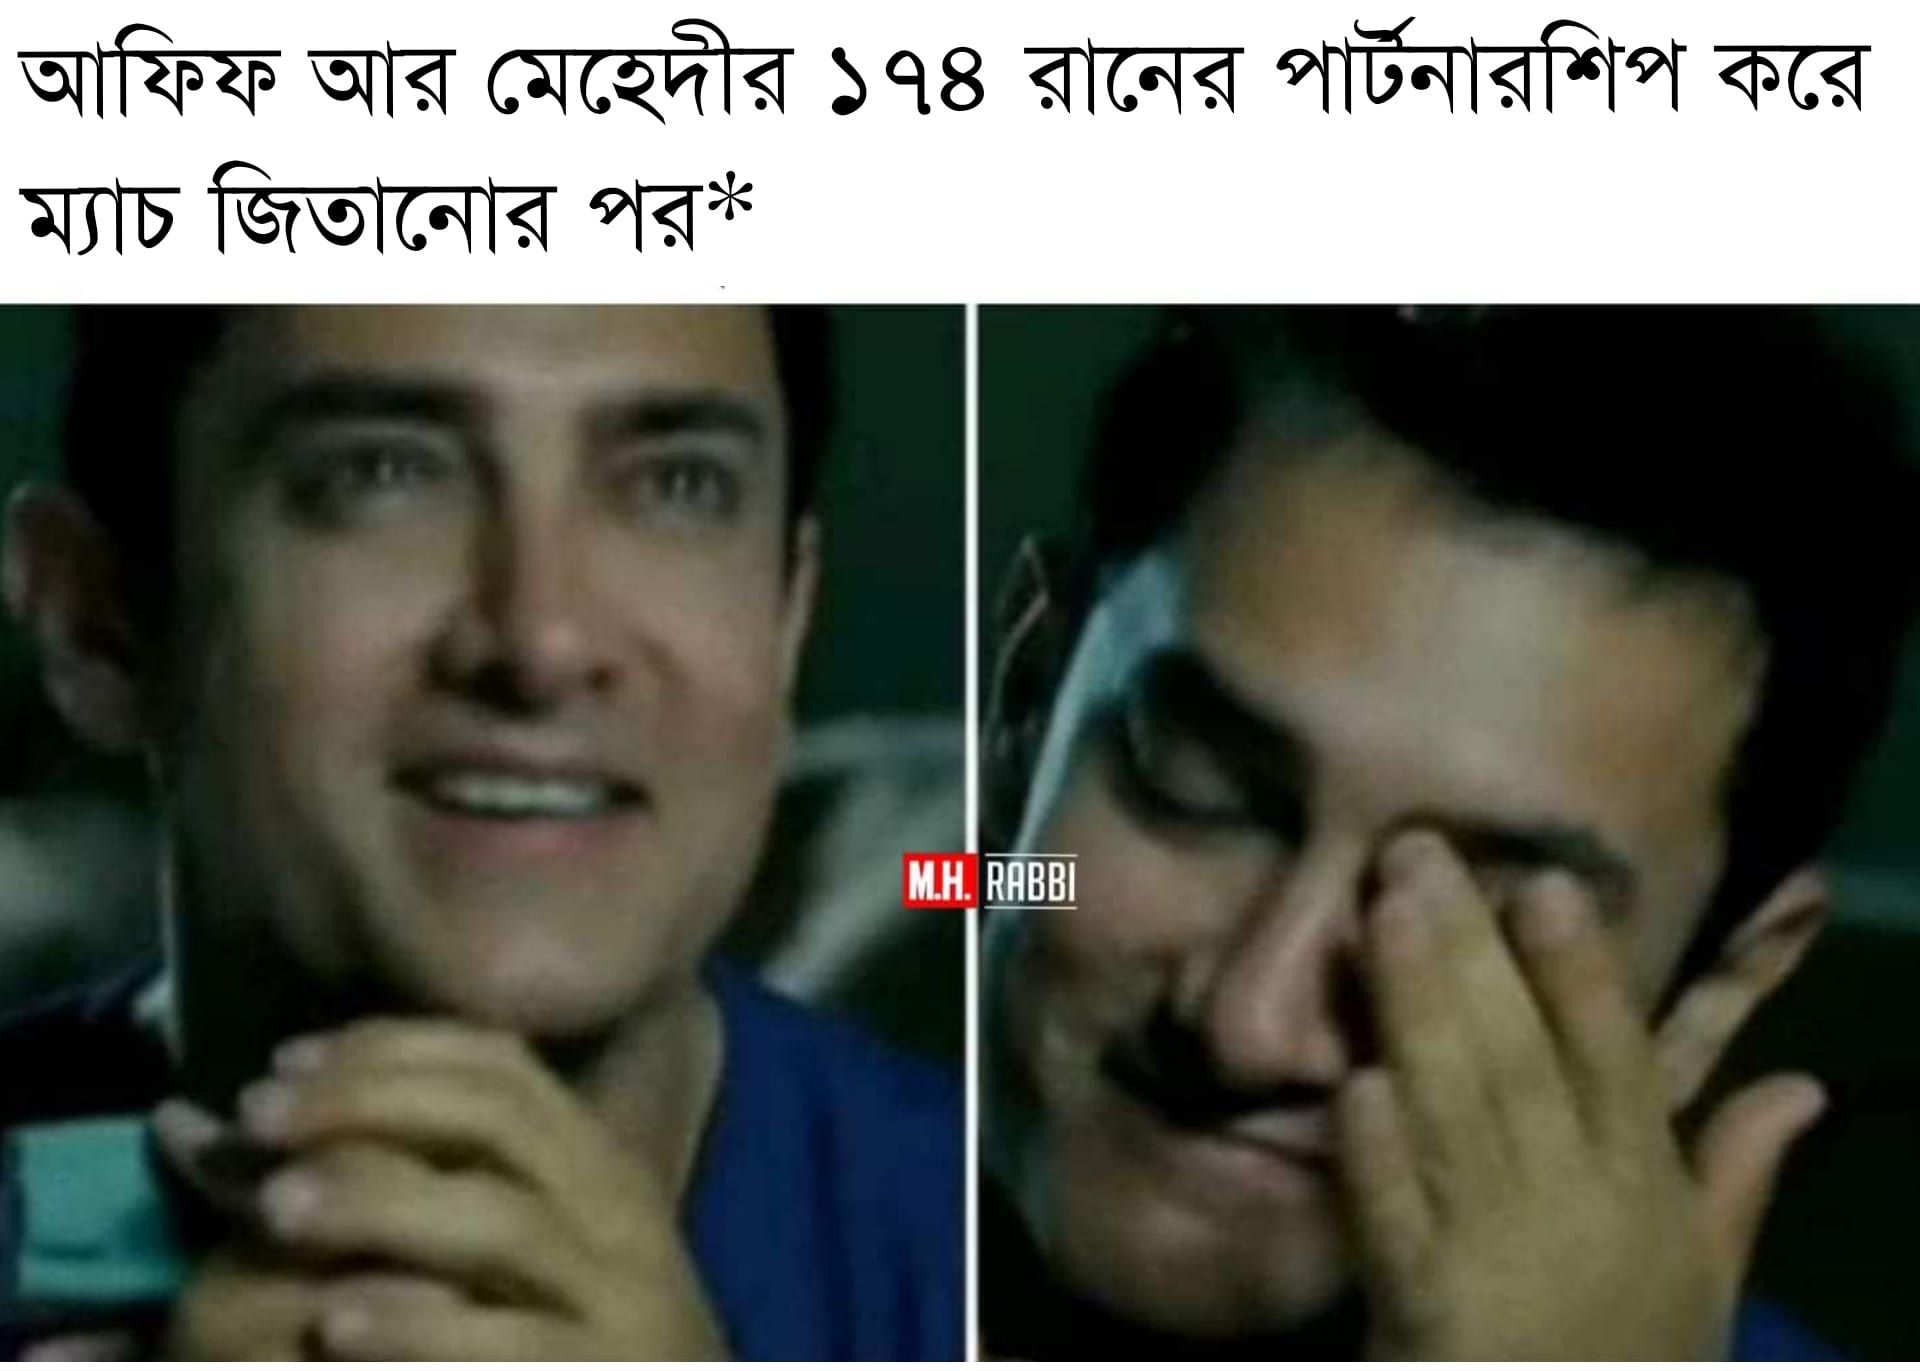
Caption: আফিফ আর মেহেদীর ১৭৪ রানের পার্টনারশিপ করে ম্যাচ জিতানোর পর*
Label: non-hate